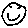
Label: smiley face